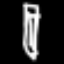
Label: pencil